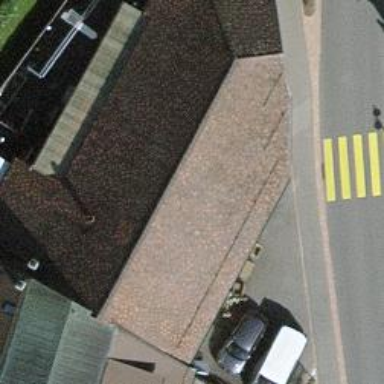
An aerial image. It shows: Restaurant.